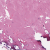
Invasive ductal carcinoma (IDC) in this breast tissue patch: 0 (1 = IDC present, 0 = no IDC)